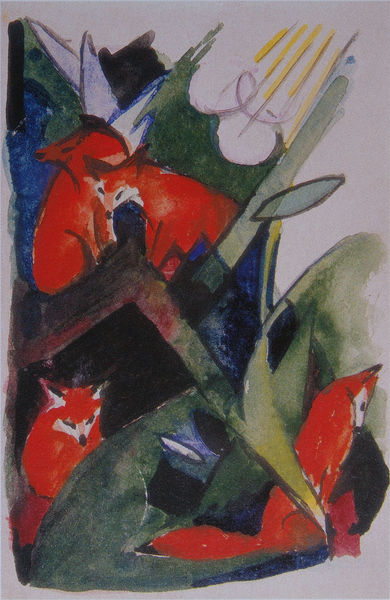
Titel: Vier Füchse
Künstler: Franz Marc
Standort: München
Institution: Städtische Galerie im Lenbachhaus
Schlagwörter: baum, blau, blätter, himmel, vogel, weiß, wolken, aquarell, bäume, gelb, grün, kubismus, blume, blumen, bunt, hintergrund, licht, raum, schwarz, skizze, rot, tier, tiere, wolke, expressionismus, malerei, natur, sonne, pflanzen, wald, reiter, schwanz, farbig, moderne, rudel, abstrakt, berge, farben, modern, farbe, formen, grafik, graphik, linien, abstraktion, abstrahiert, versteckt, vier, katze, sonnenstrahl, expressionistisch, strahlen, anschmiegen, fuchs, hubi, rehe, schnauze, aufmerksam, teufel, dickicht, sonnenstrahlen, hain, grüb, versteck, figürlich, bau, blauer reiter, rote, farbigkeit, kubisch, blauer, gezackt, grundfarben, franz marc, marc, franz mark, füchse, mark, rot grün, luchs, räumlichkeit, schützen, der blaue, rotfüchse, kandschaft, rot grün blau, fcuhs, rot grün blsu, ewabstrakt, modere, rote rehe, gelbe strahlen